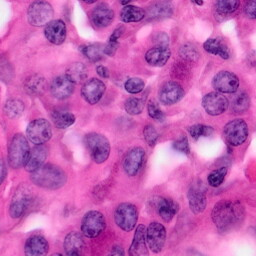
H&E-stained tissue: Pancreatic